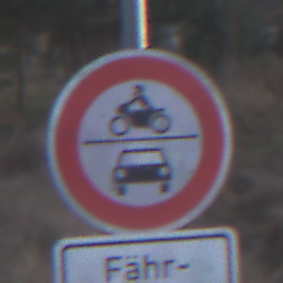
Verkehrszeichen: VerbotKraftfahrzeuge
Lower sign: SonstigeFahrzeugePersonengruppenFrei4
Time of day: MorningAfternoon
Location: Outdoor (Nature)
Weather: PartlyCloudy
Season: NotSpecified
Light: Natural